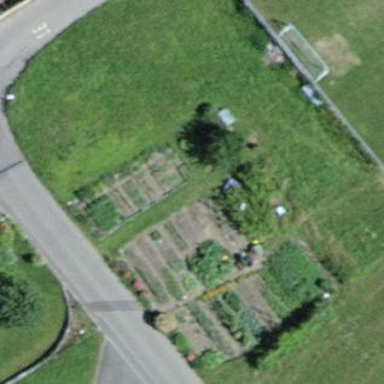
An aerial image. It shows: Garden area designated for leisure land.